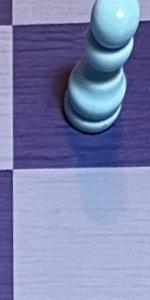
Label: Empty